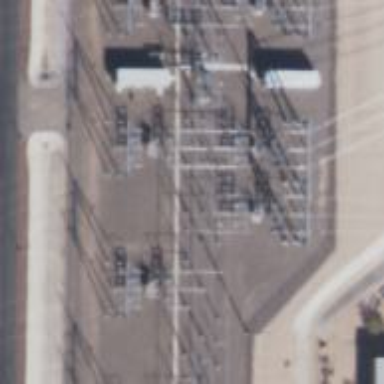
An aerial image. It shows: Switch used for power control.